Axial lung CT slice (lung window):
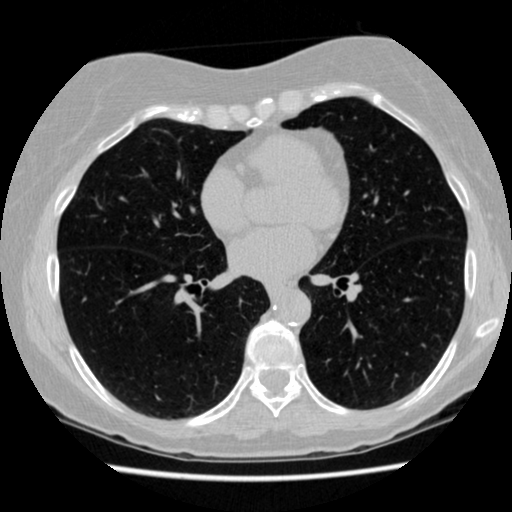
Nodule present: no